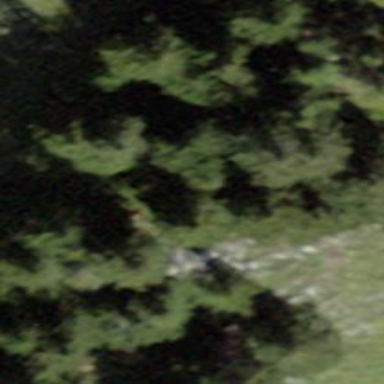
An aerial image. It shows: Forest area.